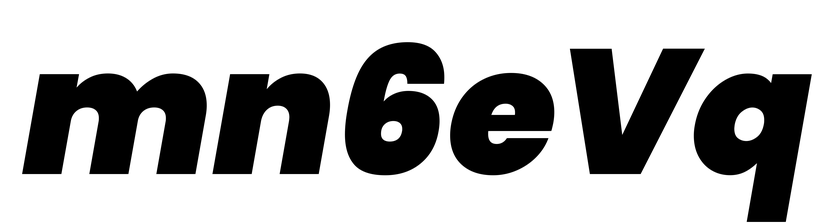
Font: Poppins-BlackItalic